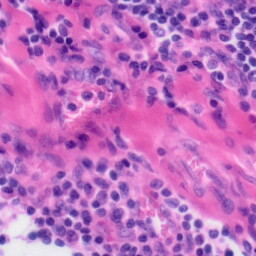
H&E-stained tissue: Tonsil